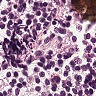
Metastatic tissue present: no